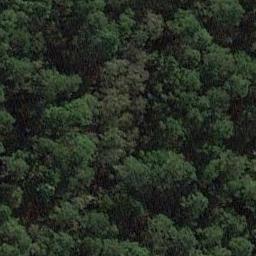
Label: forest